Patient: sex M, age 58
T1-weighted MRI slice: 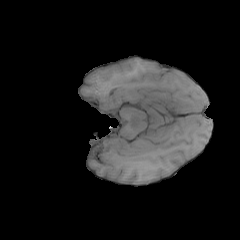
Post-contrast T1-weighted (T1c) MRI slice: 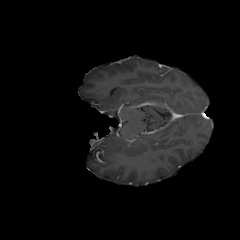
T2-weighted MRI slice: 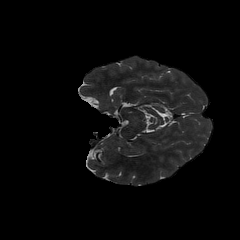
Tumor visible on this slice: no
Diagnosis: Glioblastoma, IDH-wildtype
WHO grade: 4